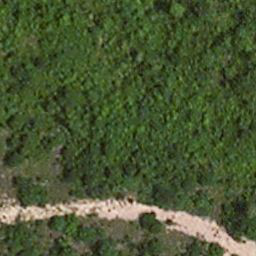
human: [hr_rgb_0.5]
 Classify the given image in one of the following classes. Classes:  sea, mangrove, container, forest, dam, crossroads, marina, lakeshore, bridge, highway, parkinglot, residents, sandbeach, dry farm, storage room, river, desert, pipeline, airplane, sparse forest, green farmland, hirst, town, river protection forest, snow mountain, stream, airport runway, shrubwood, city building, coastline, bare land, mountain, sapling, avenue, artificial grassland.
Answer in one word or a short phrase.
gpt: avenue